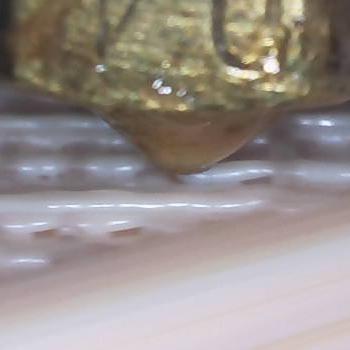
Flow rate: 84%